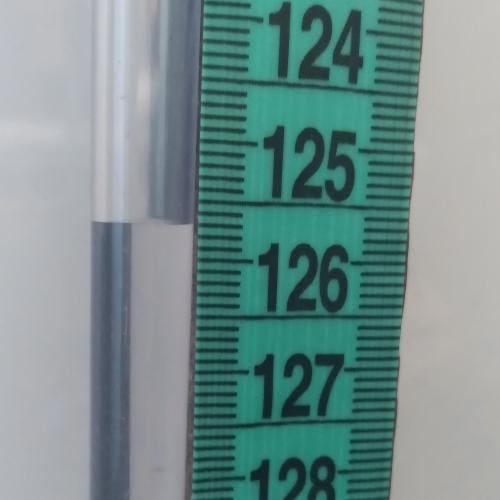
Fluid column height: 125.7 cm